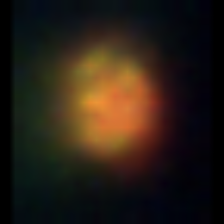
Taxon: NanoPlankton
Group: Other